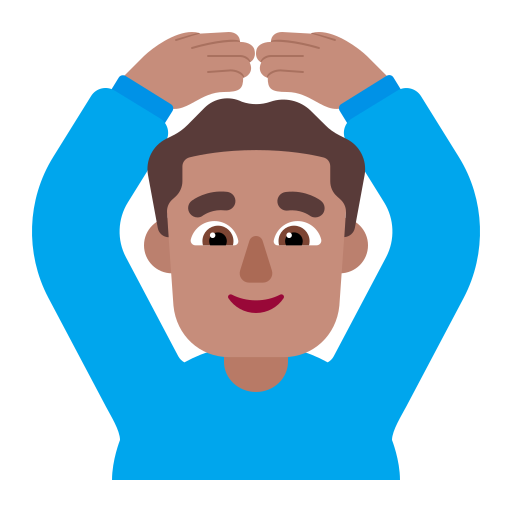
man gesturing ok flat